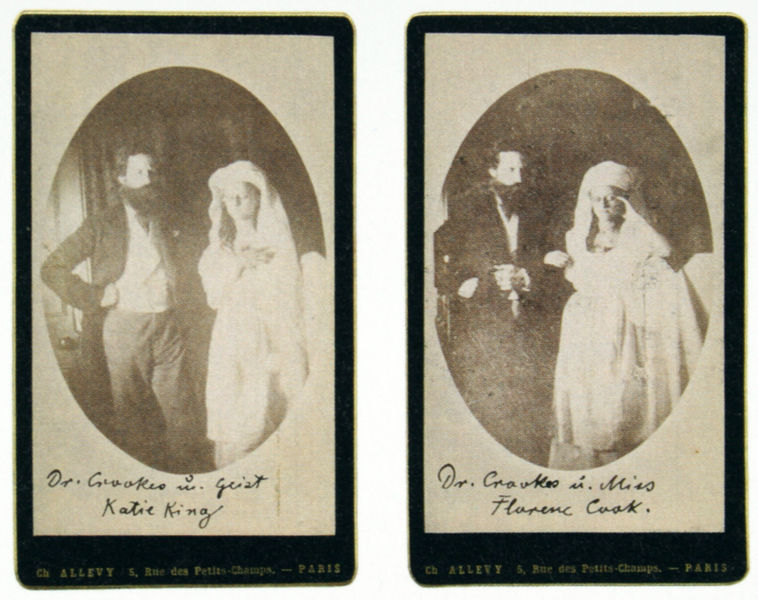
Titel: "Dr. Crookes u. Geist Katie King"/"Dr. Crookes u. Miss Florenc[e] Cook"
Künstler: Ch. Allevy
Standort: Nürnberg
Institution: Germanisches Nationalmuseum
Schlagwörter: blau, mann, weiß, frauen, braun, frau, kleid, paris, schleier, haube, anzug, jacke, rahmen, paar, kreis, oval, schrift, fotos, sepia, braut, inschrift, sakko, jacket, foto, fotografie, text, beschriftung, auswahl, hochzeit, handschrift, bezeichnung, brautkleid, ehen, hochzeitsbilder, hochzeitsfotos, maschinenschrift, schreibmaschinenschrift